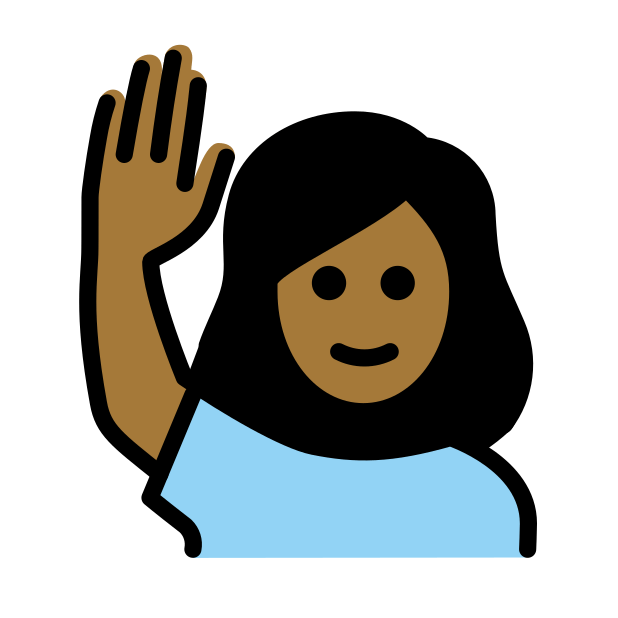
woman raising hand: medium-dark skin tone